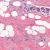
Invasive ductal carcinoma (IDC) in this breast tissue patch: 0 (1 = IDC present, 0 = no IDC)